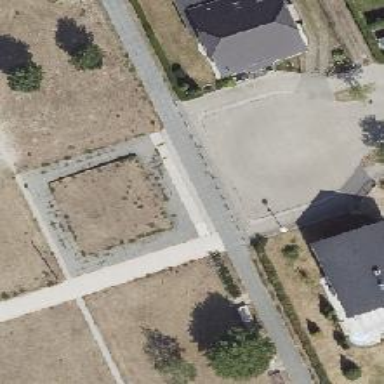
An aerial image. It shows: Footway.